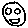
Label: smiley face